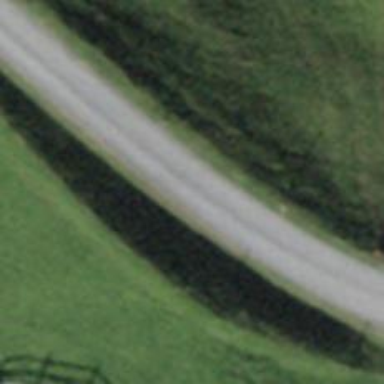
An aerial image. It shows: Unclassified road with asphalt surface.